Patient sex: F
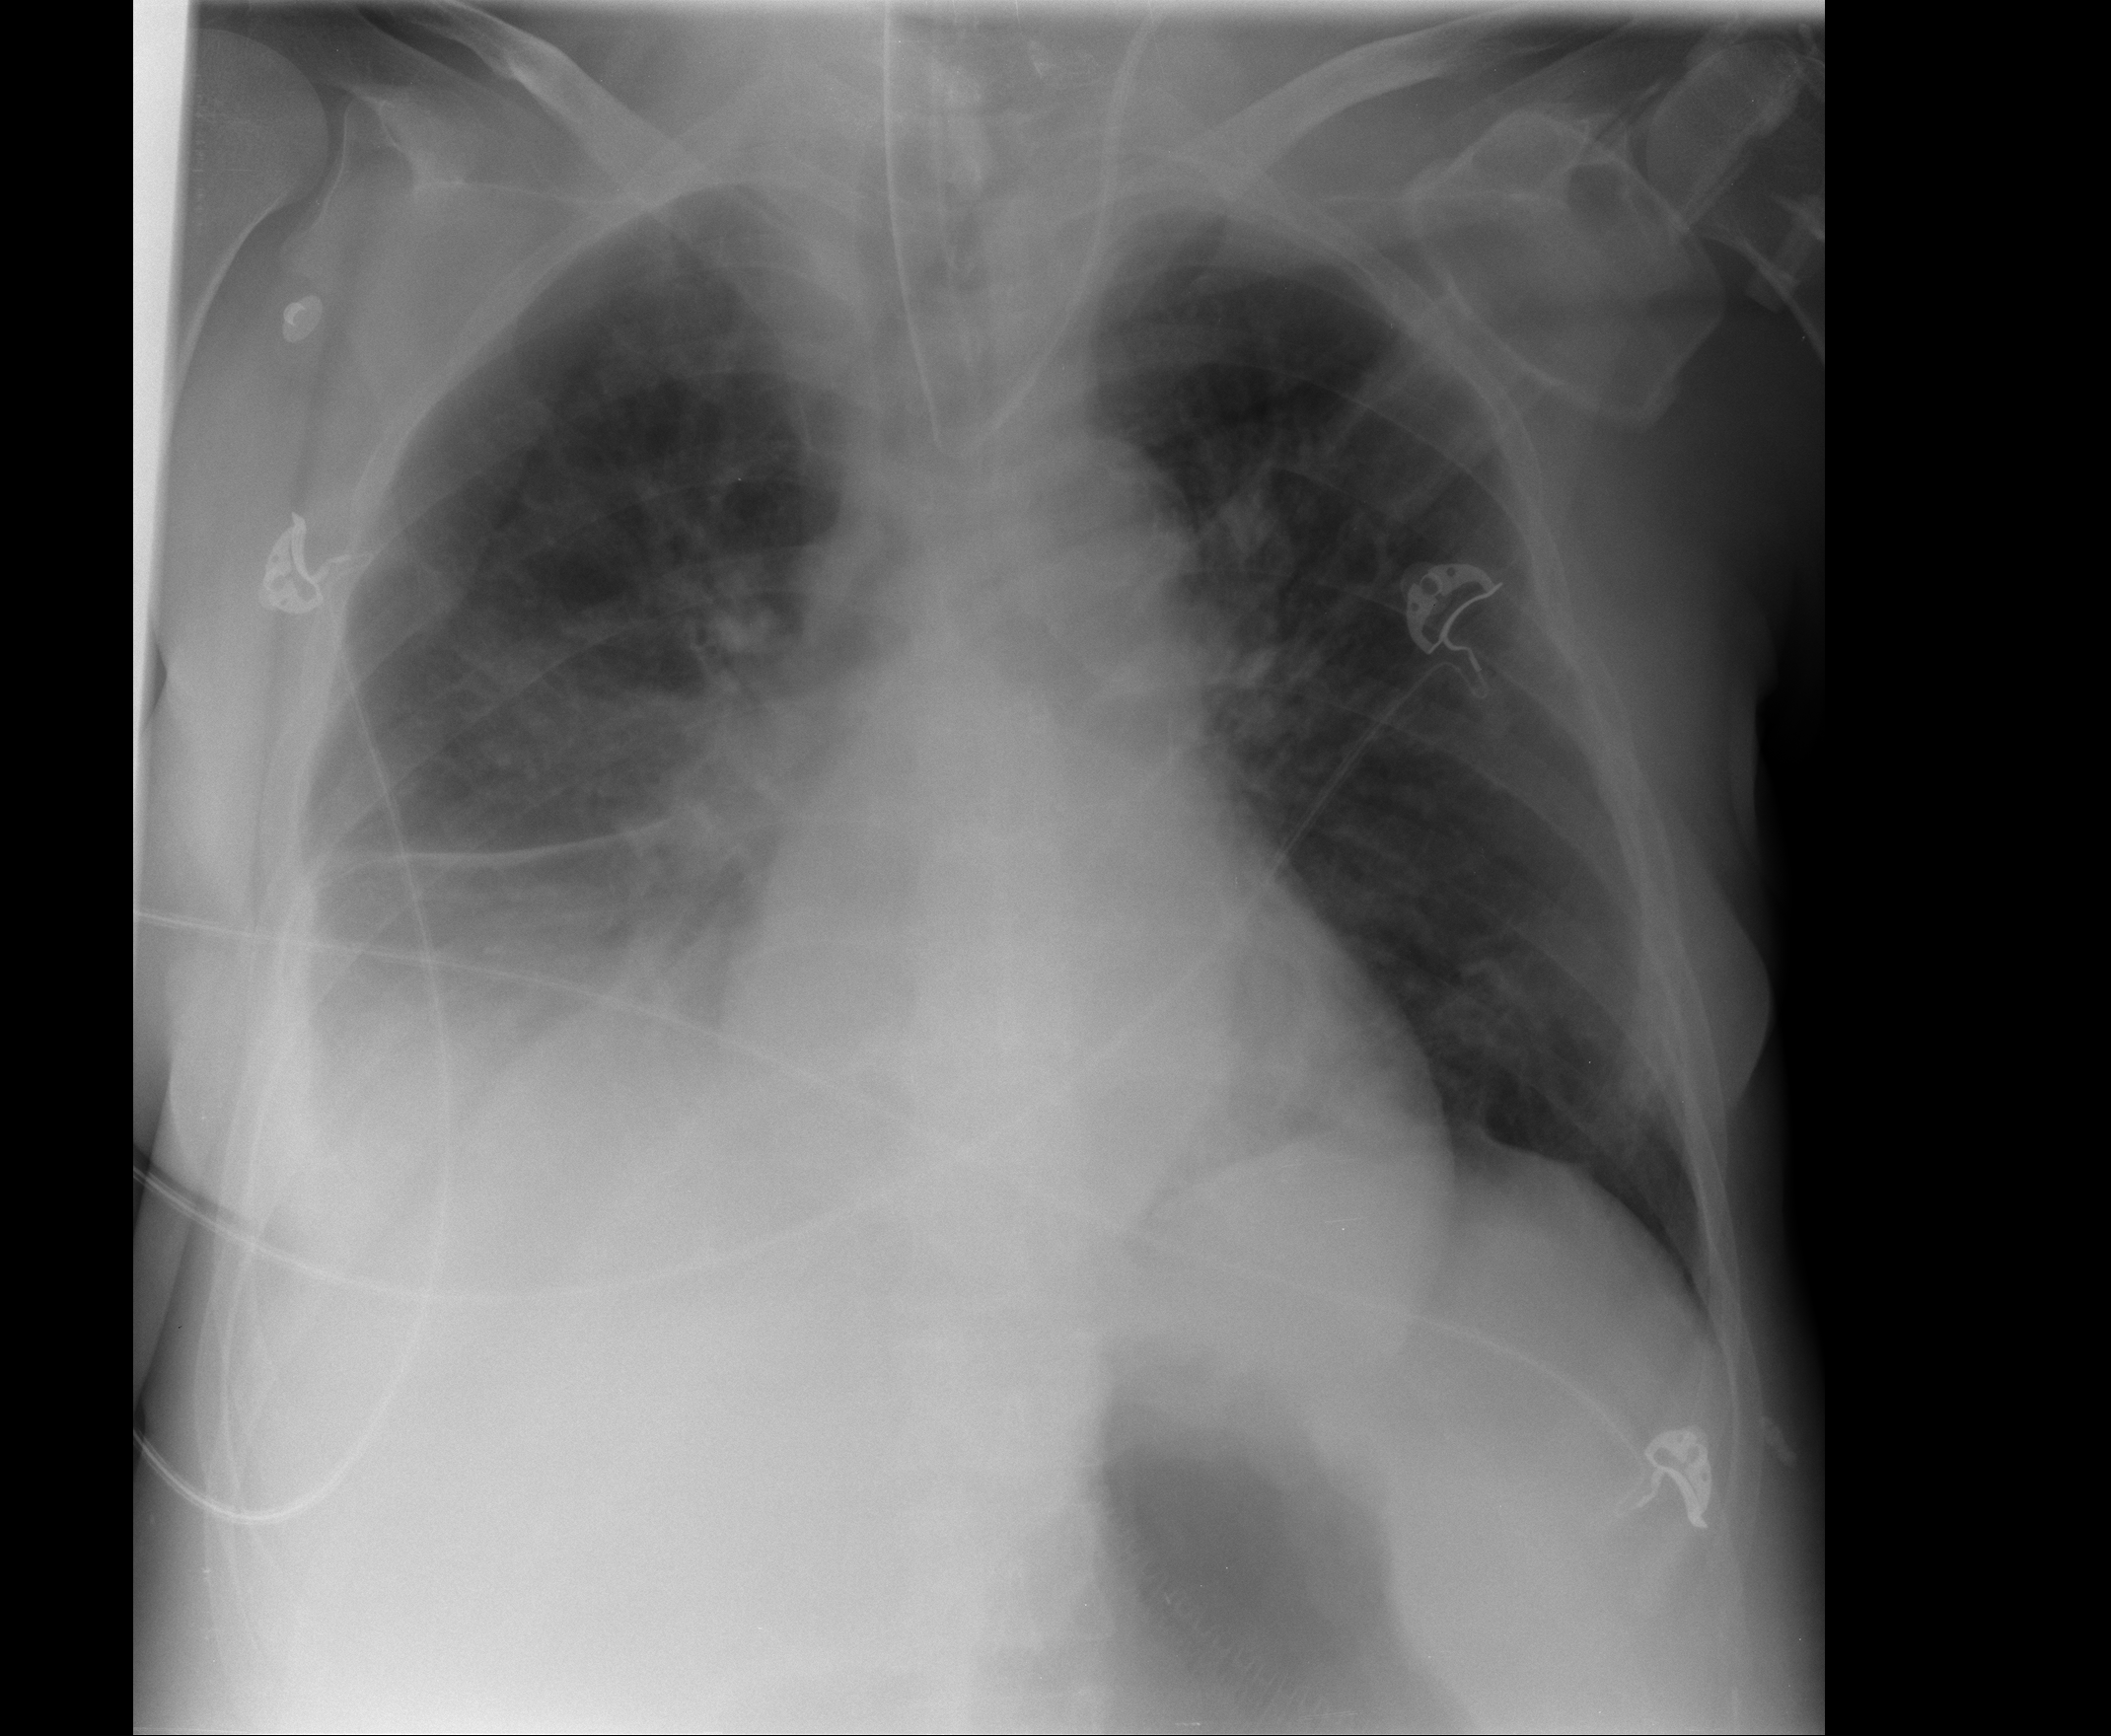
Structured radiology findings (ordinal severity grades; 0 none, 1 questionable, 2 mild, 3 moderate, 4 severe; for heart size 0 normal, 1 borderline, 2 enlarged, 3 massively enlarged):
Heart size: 0
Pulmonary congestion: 0
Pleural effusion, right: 3
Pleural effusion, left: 0
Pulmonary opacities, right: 0
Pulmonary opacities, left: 0
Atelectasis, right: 2
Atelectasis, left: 0